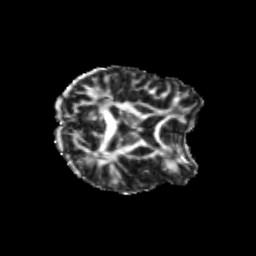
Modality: FA
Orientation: axial
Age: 28
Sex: female
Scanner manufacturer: siemens
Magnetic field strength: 3 T
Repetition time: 3.5 s
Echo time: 0.104 s